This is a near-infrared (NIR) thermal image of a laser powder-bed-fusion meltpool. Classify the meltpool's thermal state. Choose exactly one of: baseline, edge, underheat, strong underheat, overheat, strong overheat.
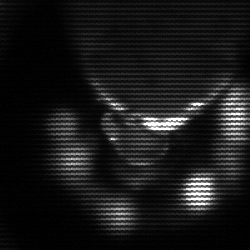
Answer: baseline